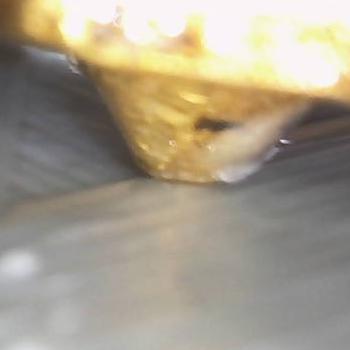
Flow rate: 184%